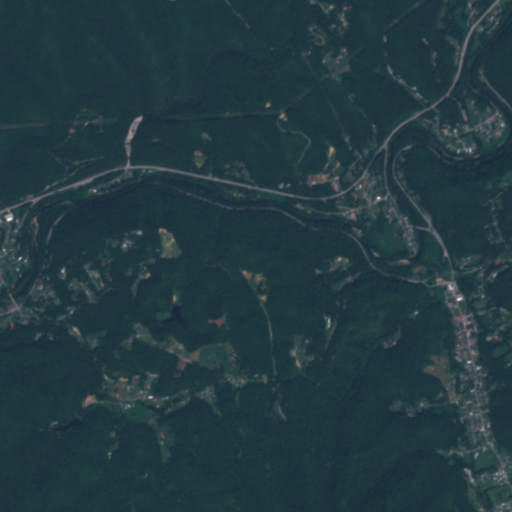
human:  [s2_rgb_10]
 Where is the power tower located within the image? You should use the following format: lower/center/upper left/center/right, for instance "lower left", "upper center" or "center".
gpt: The power tower is located in the upper of the image.
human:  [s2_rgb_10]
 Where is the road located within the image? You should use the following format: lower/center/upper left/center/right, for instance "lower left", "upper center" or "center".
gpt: There is no road in the image.